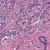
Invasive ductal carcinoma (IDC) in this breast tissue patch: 1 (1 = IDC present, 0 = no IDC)